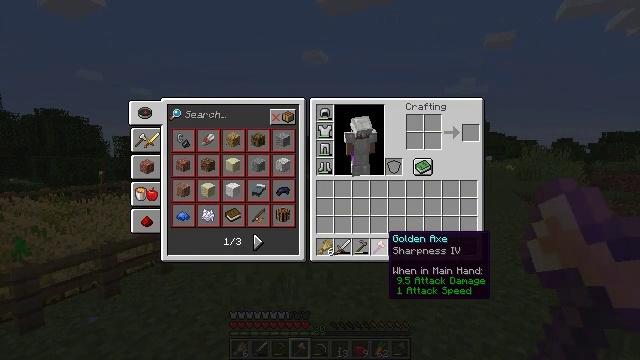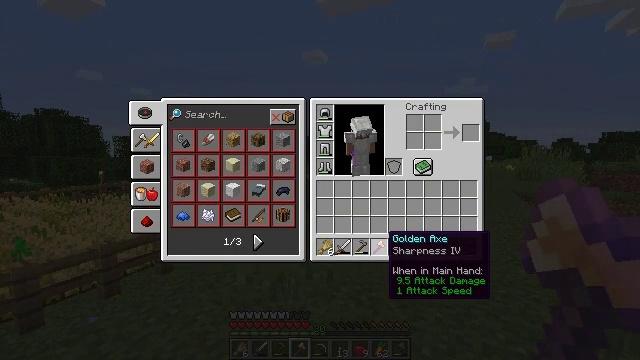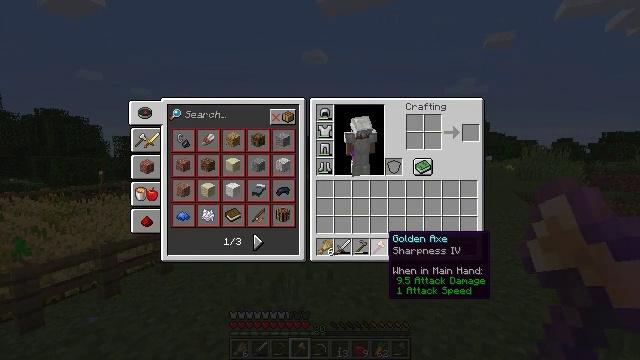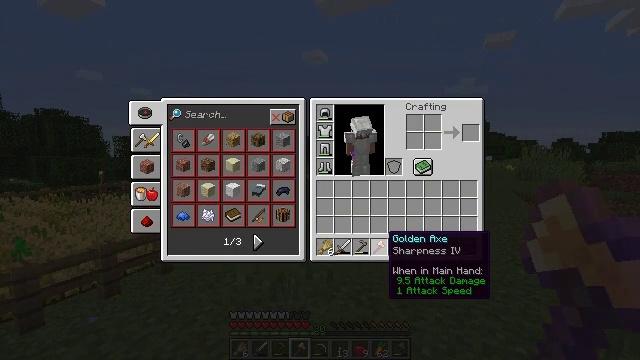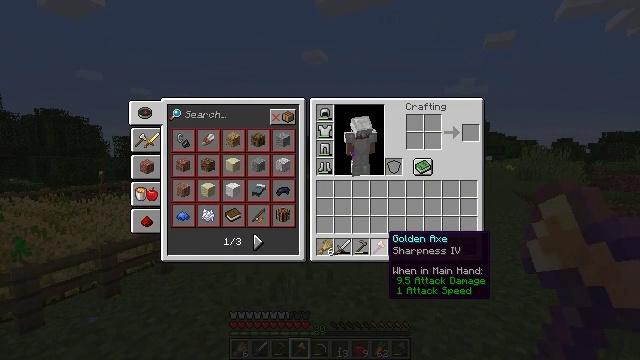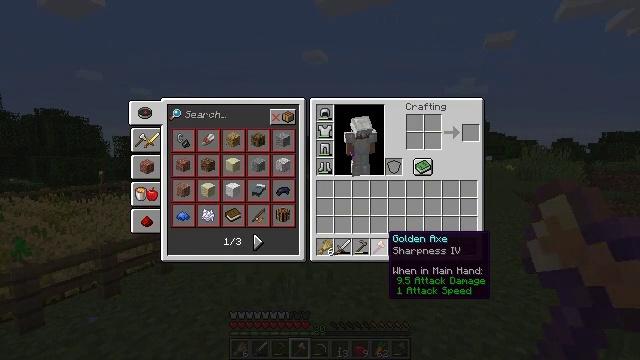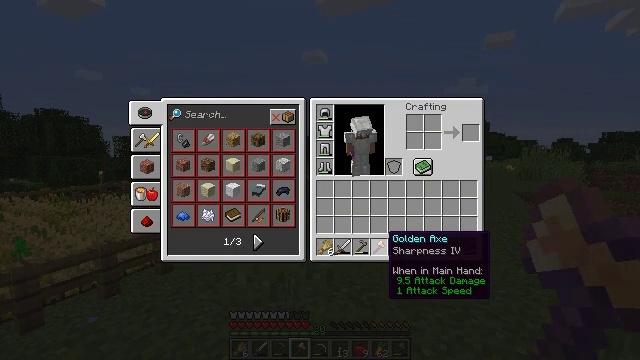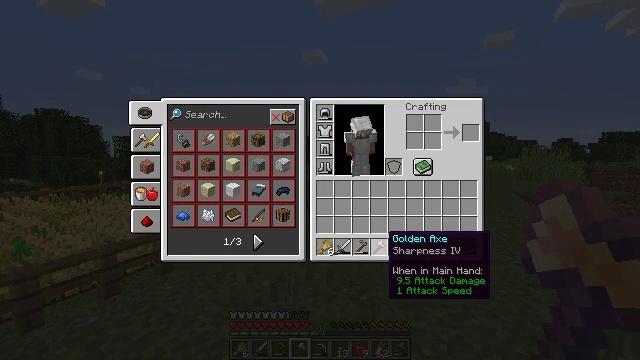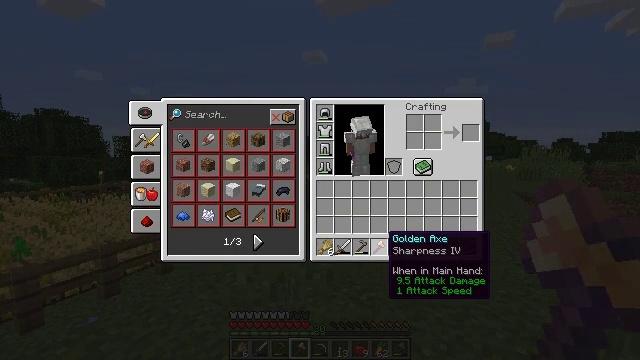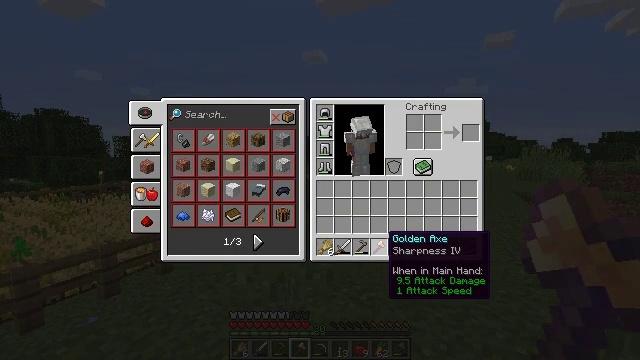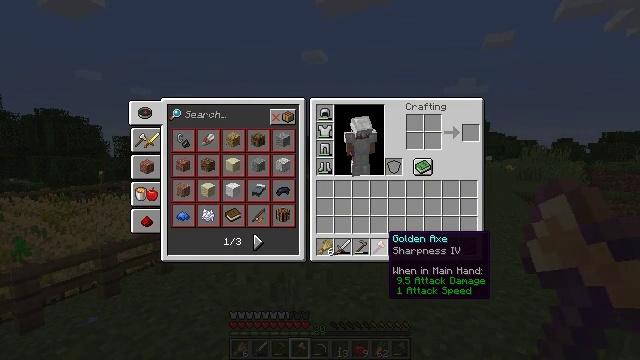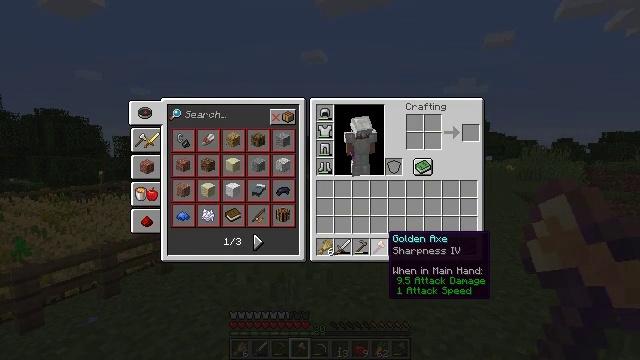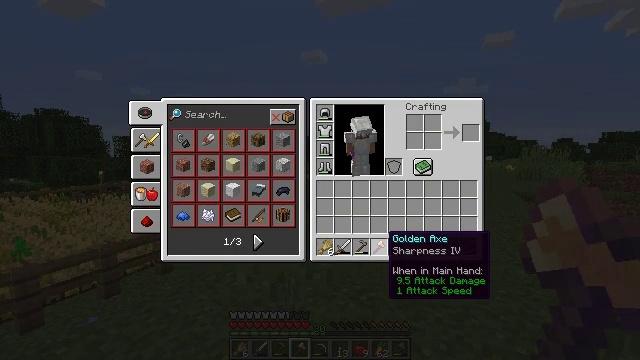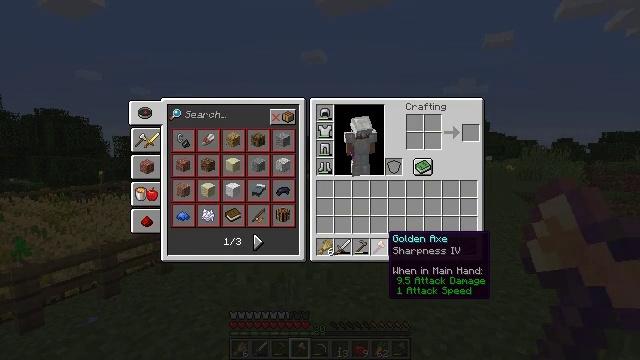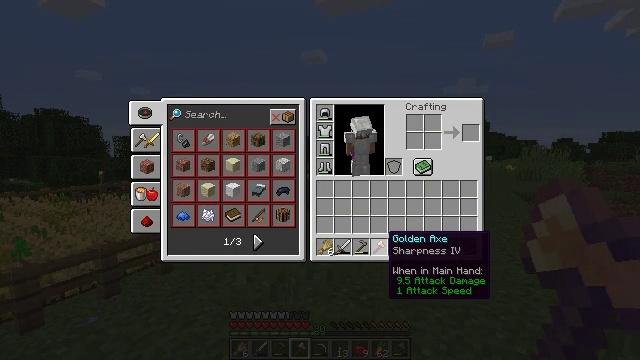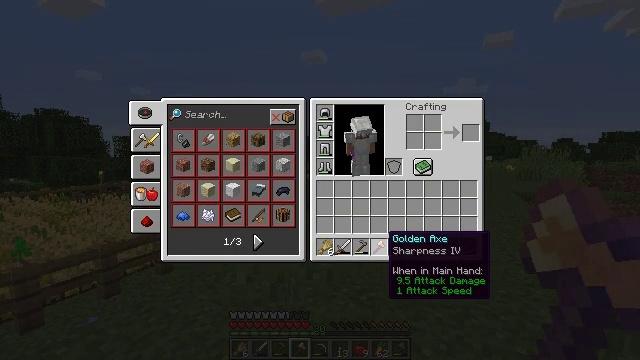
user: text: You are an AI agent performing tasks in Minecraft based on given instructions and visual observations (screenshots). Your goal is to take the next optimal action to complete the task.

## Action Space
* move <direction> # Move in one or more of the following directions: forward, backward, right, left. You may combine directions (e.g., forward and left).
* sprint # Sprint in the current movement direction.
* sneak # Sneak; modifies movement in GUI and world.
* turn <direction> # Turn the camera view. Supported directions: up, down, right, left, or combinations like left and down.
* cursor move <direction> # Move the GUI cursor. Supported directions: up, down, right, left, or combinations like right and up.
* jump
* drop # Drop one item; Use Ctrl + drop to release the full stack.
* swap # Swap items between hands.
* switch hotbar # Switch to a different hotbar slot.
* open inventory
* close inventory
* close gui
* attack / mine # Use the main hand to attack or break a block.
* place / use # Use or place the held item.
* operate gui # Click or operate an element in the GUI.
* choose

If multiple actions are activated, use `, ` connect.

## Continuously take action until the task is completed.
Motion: motion action
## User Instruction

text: Collect oak log for crafting.
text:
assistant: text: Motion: no_op
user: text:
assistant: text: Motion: no_op
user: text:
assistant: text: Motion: no_op
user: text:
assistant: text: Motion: no_op
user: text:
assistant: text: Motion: no_op
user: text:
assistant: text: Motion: no_op
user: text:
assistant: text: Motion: no_op
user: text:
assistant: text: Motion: no_op
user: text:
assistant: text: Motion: no_op
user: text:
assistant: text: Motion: no_op
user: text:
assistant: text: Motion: no_op
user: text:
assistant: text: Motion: no_op
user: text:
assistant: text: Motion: no_op
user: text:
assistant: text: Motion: no_op
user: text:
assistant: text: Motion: no_op
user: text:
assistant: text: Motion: no_op
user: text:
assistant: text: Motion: no_op
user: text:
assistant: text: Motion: no_op
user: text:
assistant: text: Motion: no_op
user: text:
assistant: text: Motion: no_op
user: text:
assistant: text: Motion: no_op
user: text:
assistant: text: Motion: no_op
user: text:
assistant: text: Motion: no_op
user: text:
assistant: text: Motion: no_op
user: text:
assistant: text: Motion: no_op
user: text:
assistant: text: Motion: no_op
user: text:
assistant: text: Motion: no_op
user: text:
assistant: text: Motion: no_op
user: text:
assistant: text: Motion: no_op
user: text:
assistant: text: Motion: no_op